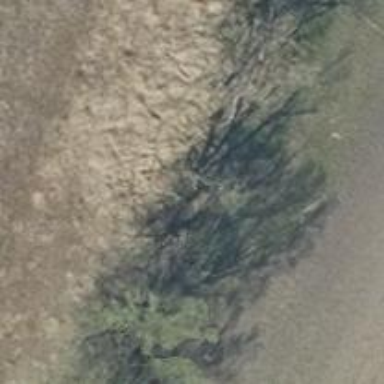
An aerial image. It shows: Row of trees in natural setting.